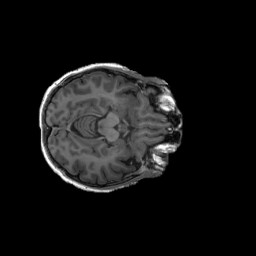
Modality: T1w
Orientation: axial
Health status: ill
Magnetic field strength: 3 T